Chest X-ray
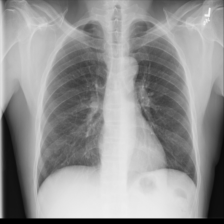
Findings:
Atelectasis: negative
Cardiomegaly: negative
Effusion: negative
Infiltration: positive
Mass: negative
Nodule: negative
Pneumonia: negative
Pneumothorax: negative
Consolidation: negative
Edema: negative
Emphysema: negative
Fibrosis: negative
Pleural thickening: negative
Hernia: negative